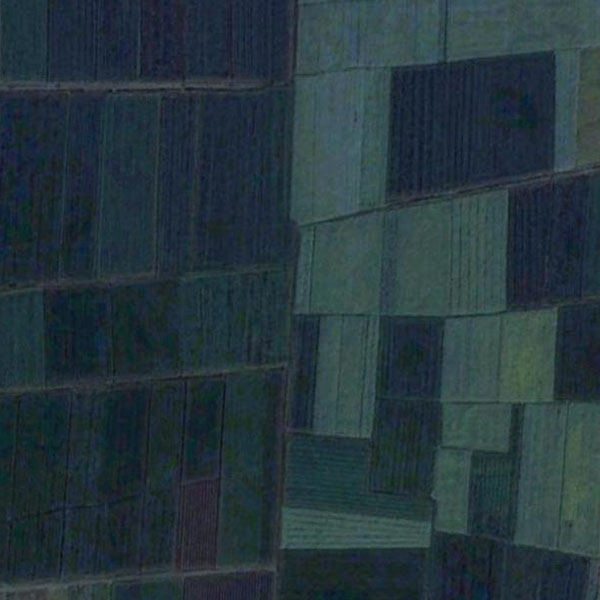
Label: Farmland